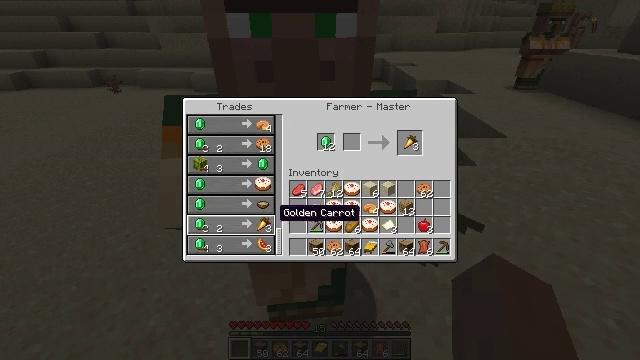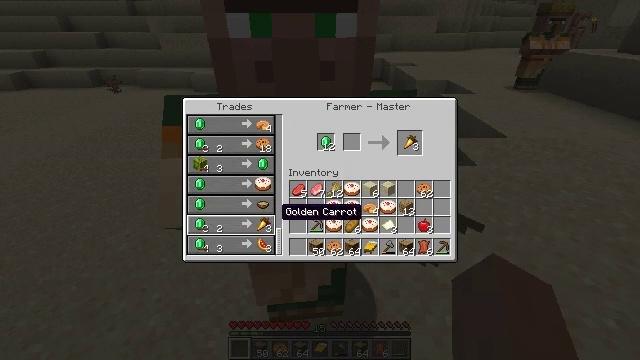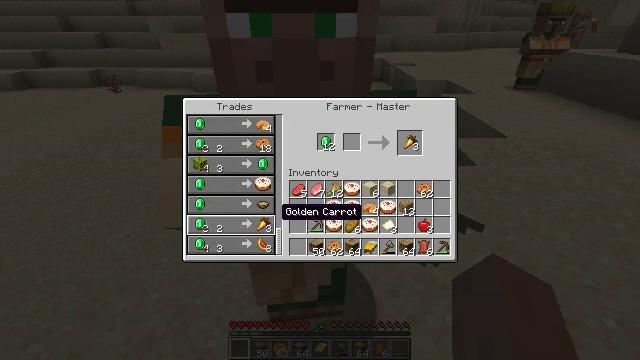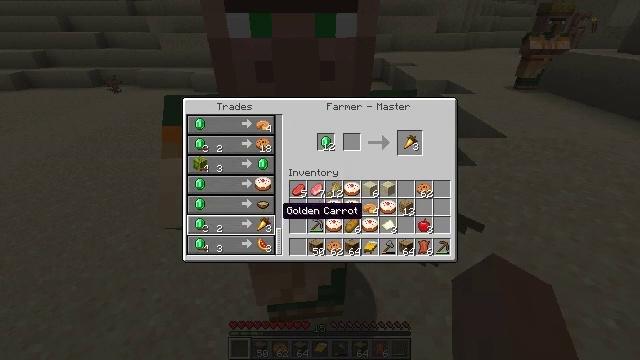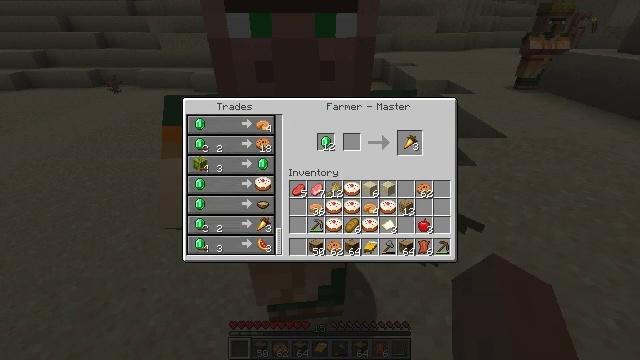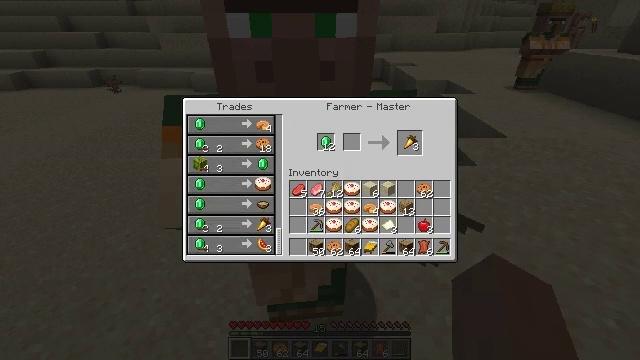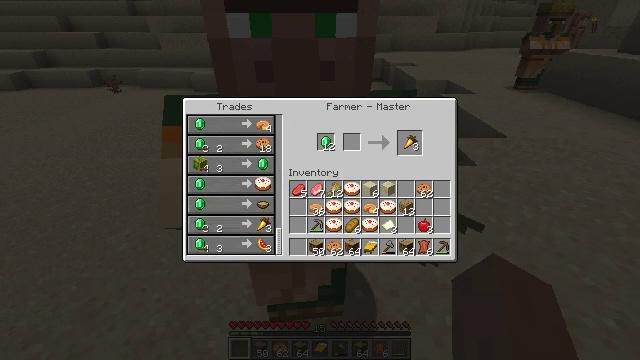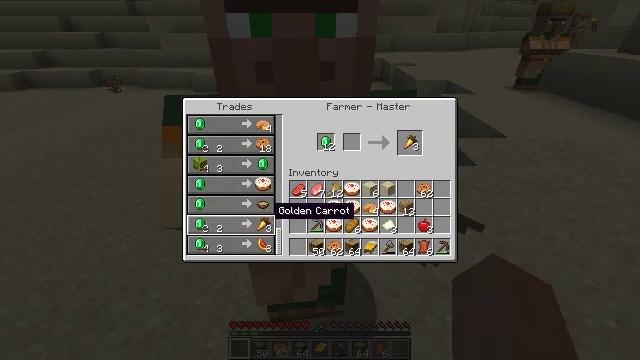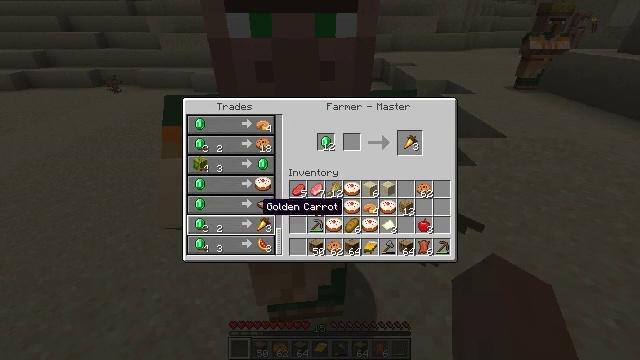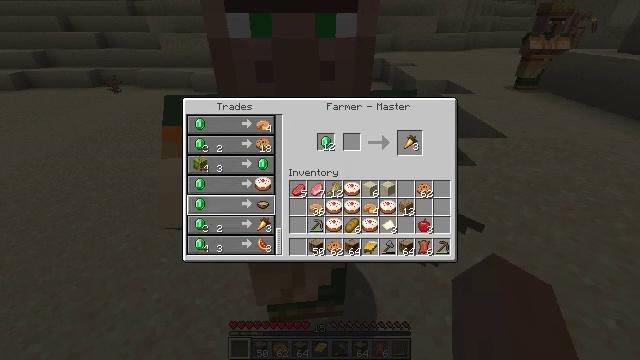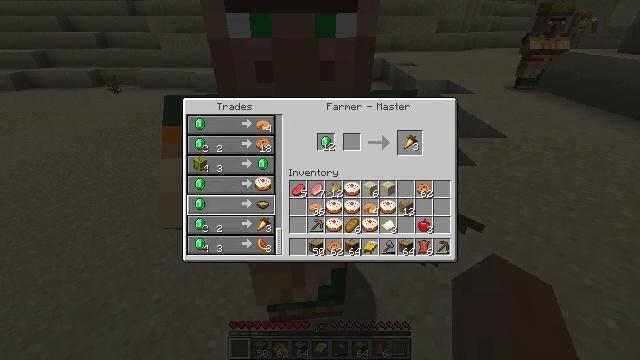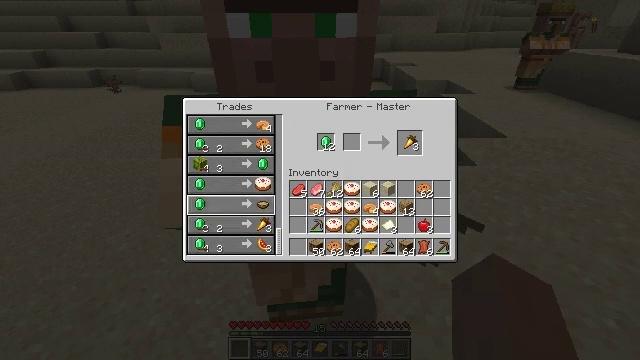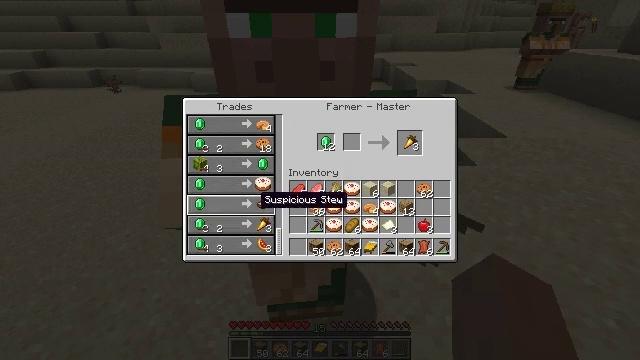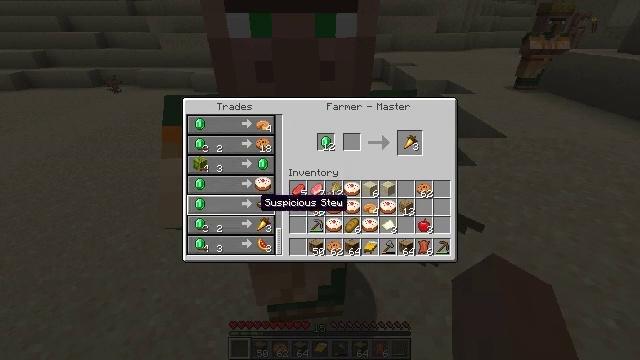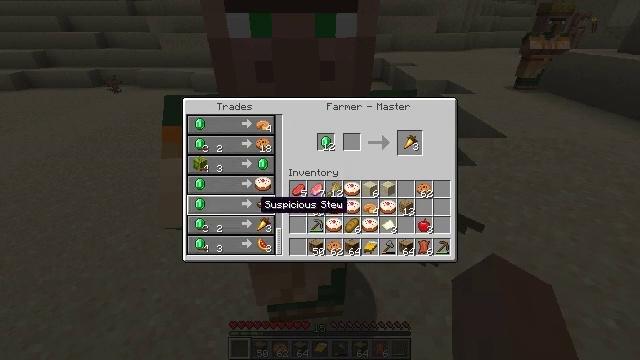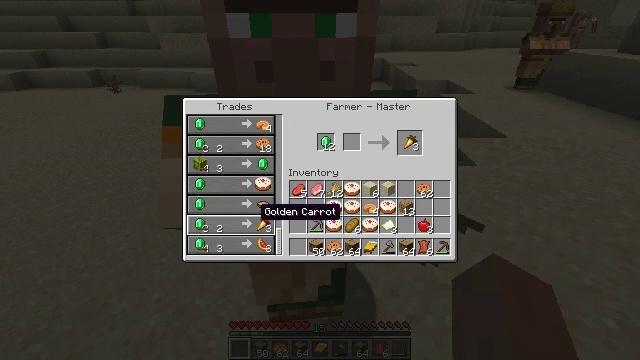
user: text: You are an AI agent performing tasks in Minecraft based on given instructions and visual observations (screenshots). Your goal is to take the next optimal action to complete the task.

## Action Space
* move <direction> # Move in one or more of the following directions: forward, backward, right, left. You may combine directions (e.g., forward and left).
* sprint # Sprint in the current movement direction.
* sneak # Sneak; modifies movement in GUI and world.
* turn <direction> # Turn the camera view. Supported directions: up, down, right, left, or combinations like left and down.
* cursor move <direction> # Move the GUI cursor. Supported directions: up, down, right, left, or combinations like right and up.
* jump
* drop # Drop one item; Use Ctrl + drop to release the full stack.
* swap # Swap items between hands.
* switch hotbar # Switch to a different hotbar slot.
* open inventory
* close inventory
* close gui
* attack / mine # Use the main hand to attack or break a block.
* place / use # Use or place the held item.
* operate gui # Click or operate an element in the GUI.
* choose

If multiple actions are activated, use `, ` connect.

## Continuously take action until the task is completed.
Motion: motion action
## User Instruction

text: Craft a suspicious stew.
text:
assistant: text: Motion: no_op
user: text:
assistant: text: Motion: no_op
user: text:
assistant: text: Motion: no_op
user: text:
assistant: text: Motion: no_op
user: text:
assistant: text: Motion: no_op
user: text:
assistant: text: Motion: no_op
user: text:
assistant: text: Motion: cursor move left
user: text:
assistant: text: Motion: cursor move left
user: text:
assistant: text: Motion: cursor move up
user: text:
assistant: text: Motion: no_op
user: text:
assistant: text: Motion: no_op
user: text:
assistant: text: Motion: cursor move down
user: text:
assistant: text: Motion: no_op
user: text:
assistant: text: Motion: no_op
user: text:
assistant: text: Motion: no_op
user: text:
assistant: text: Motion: cursor move down
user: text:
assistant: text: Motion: no_op
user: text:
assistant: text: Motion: no_op
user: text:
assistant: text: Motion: no_op
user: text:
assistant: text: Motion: no_op
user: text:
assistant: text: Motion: no_op
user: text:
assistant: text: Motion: no_op
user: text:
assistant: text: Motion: no_op
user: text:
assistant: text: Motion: cursor move up
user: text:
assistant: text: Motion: no_op
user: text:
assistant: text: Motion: no_op
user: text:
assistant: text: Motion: no_op
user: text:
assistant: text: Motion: no_op
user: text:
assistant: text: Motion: no_op
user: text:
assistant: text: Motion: no_op